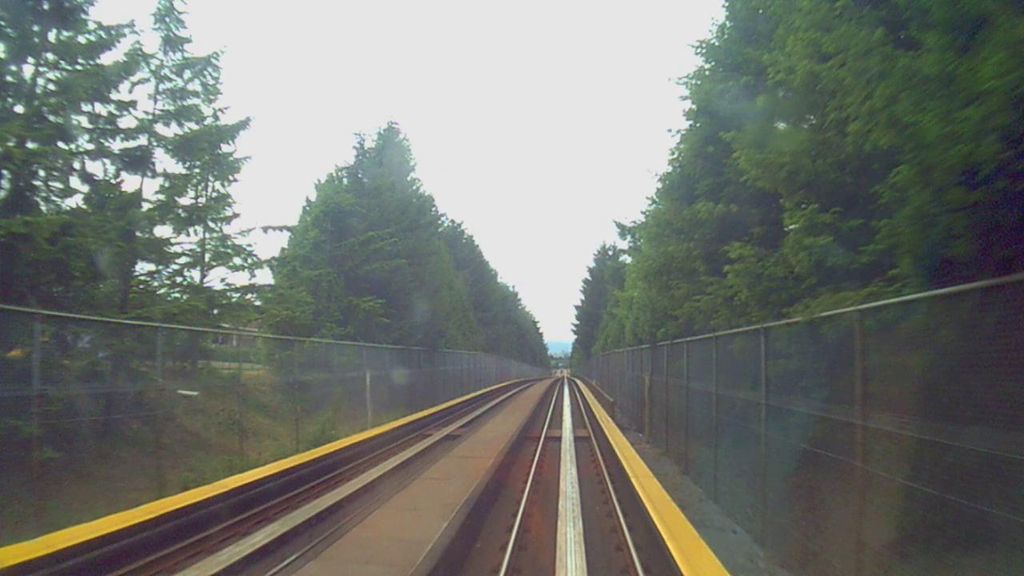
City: vancouver